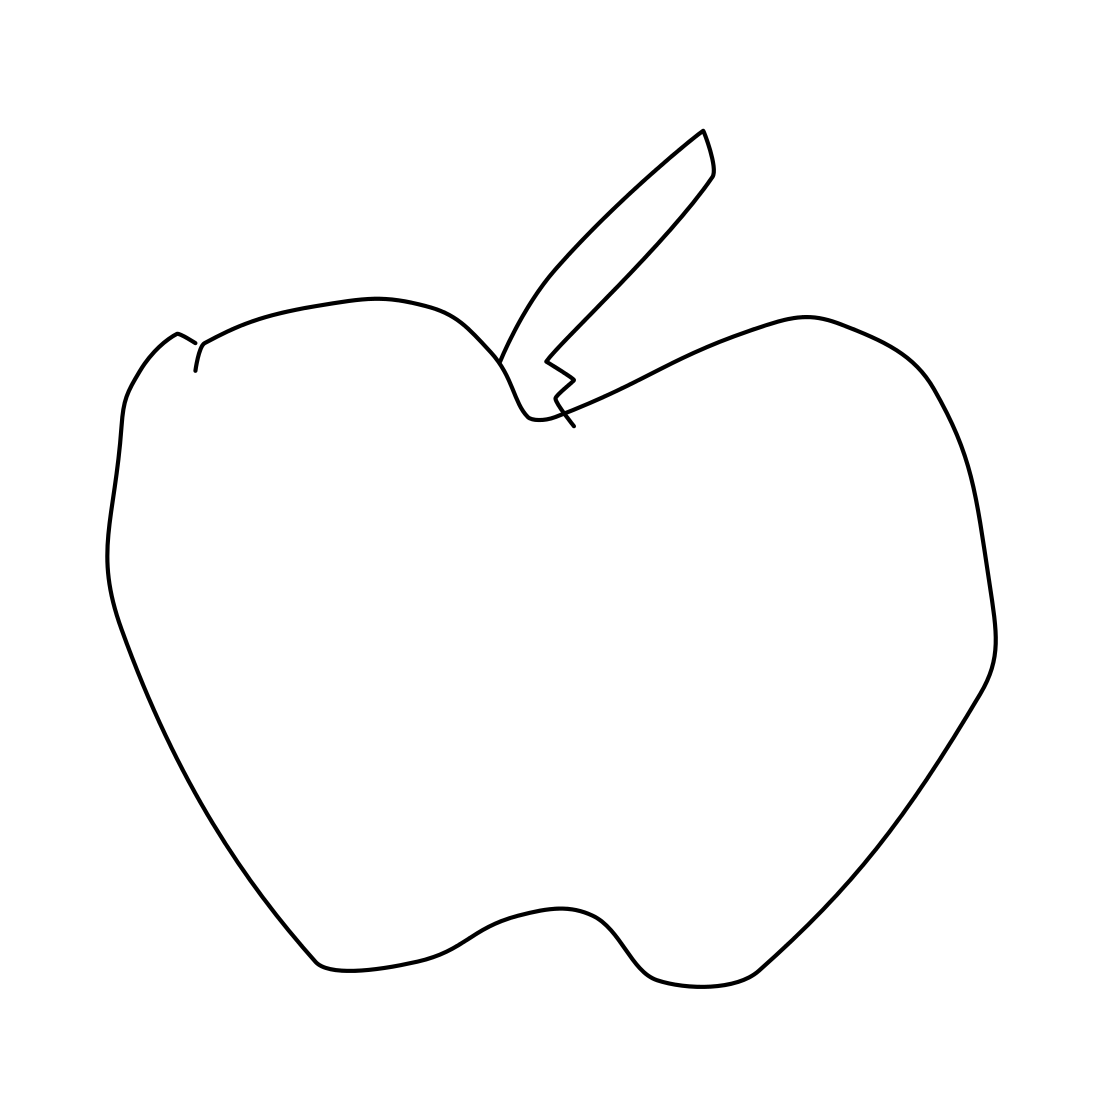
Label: apple